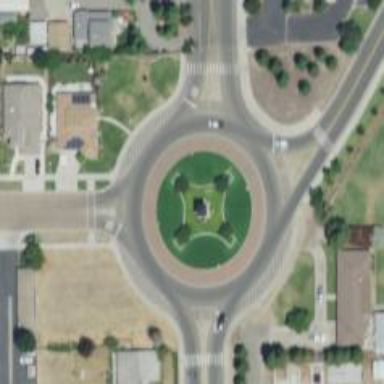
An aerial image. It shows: Roundabout at tertiary road junction.